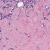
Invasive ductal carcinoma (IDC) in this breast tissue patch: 1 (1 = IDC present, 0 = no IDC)